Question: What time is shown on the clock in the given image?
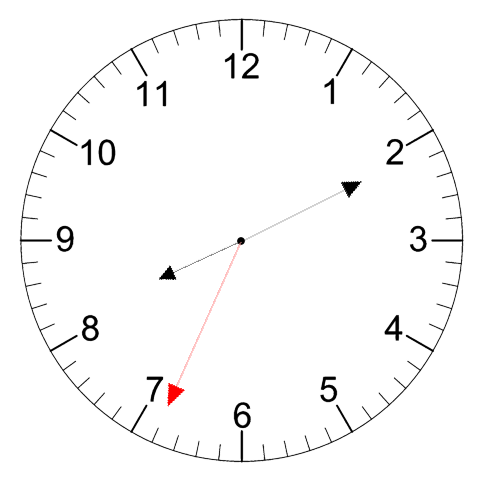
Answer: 08:10:34